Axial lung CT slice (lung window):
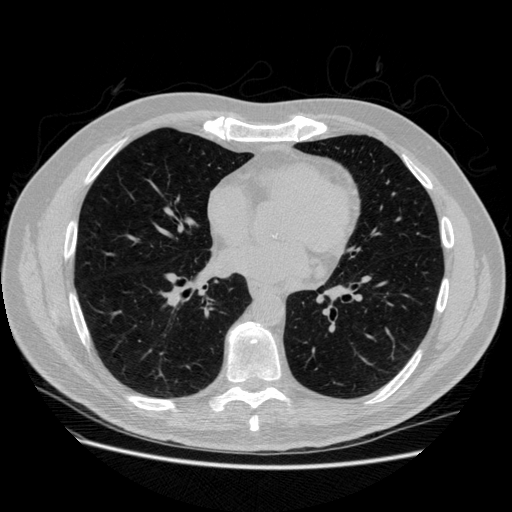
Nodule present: no